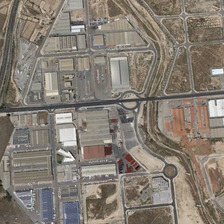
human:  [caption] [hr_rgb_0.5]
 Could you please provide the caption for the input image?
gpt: many buildings and bareland are in an industrial area .

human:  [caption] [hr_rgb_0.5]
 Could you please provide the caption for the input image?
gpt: many buildings and bareland are in an industrial area .

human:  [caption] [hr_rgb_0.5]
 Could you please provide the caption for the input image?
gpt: many buildings and bareland are in an industrial area .

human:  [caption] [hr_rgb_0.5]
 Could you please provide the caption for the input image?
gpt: many buildings and bareland are in an industrial area .

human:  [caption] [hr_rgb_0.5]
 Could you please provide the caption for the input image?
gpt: many buildings and bareland are in an industrial area .